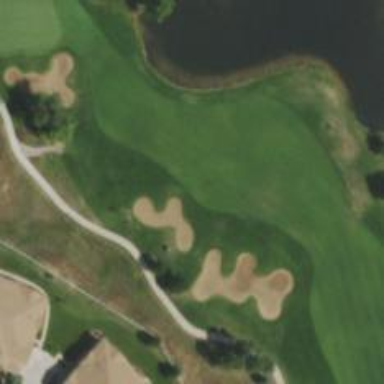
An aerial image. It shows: Path for golf carts.